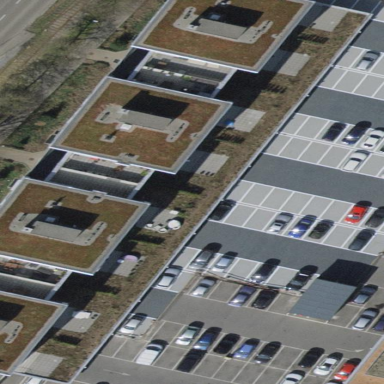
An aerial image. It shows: Close-up view of roof of building.